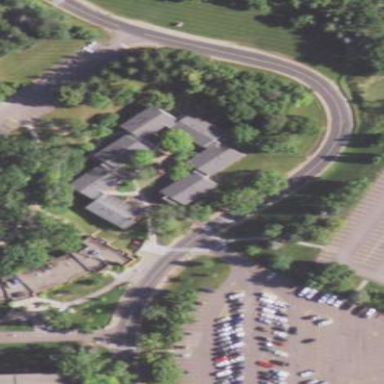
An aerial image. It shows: Dormitory building.